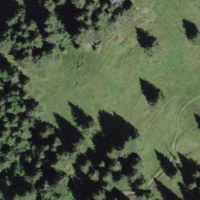
EUNIS habitat code: 43
Species observed at this site:
Campanula barbata